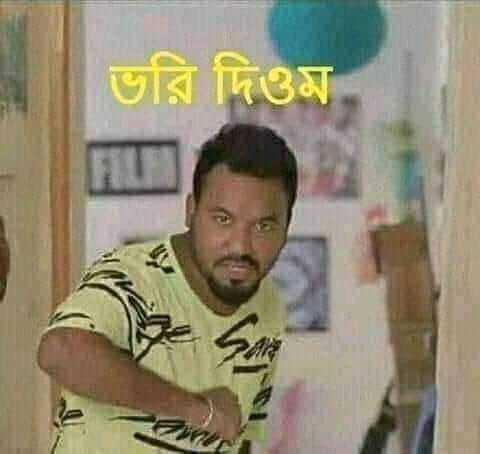
Caption: ভরি দিওম
Label: non-hate